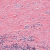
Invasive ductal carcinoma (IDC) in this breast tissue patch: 0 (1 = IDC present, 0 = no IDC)